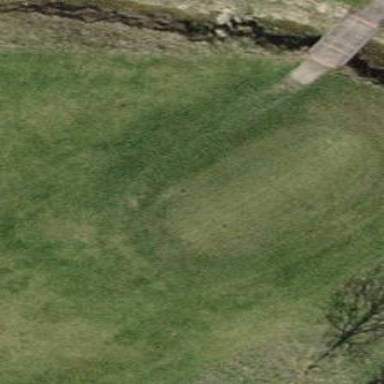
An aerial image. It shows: Golf tee on grassy land.